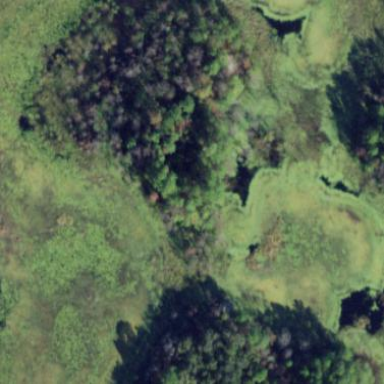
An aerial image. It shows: Beautiful woodland area.